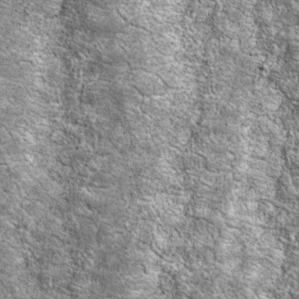
Label: non_frost